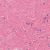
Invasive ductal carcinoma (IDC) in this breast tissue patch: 0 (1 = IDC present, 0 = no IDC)